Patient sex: F
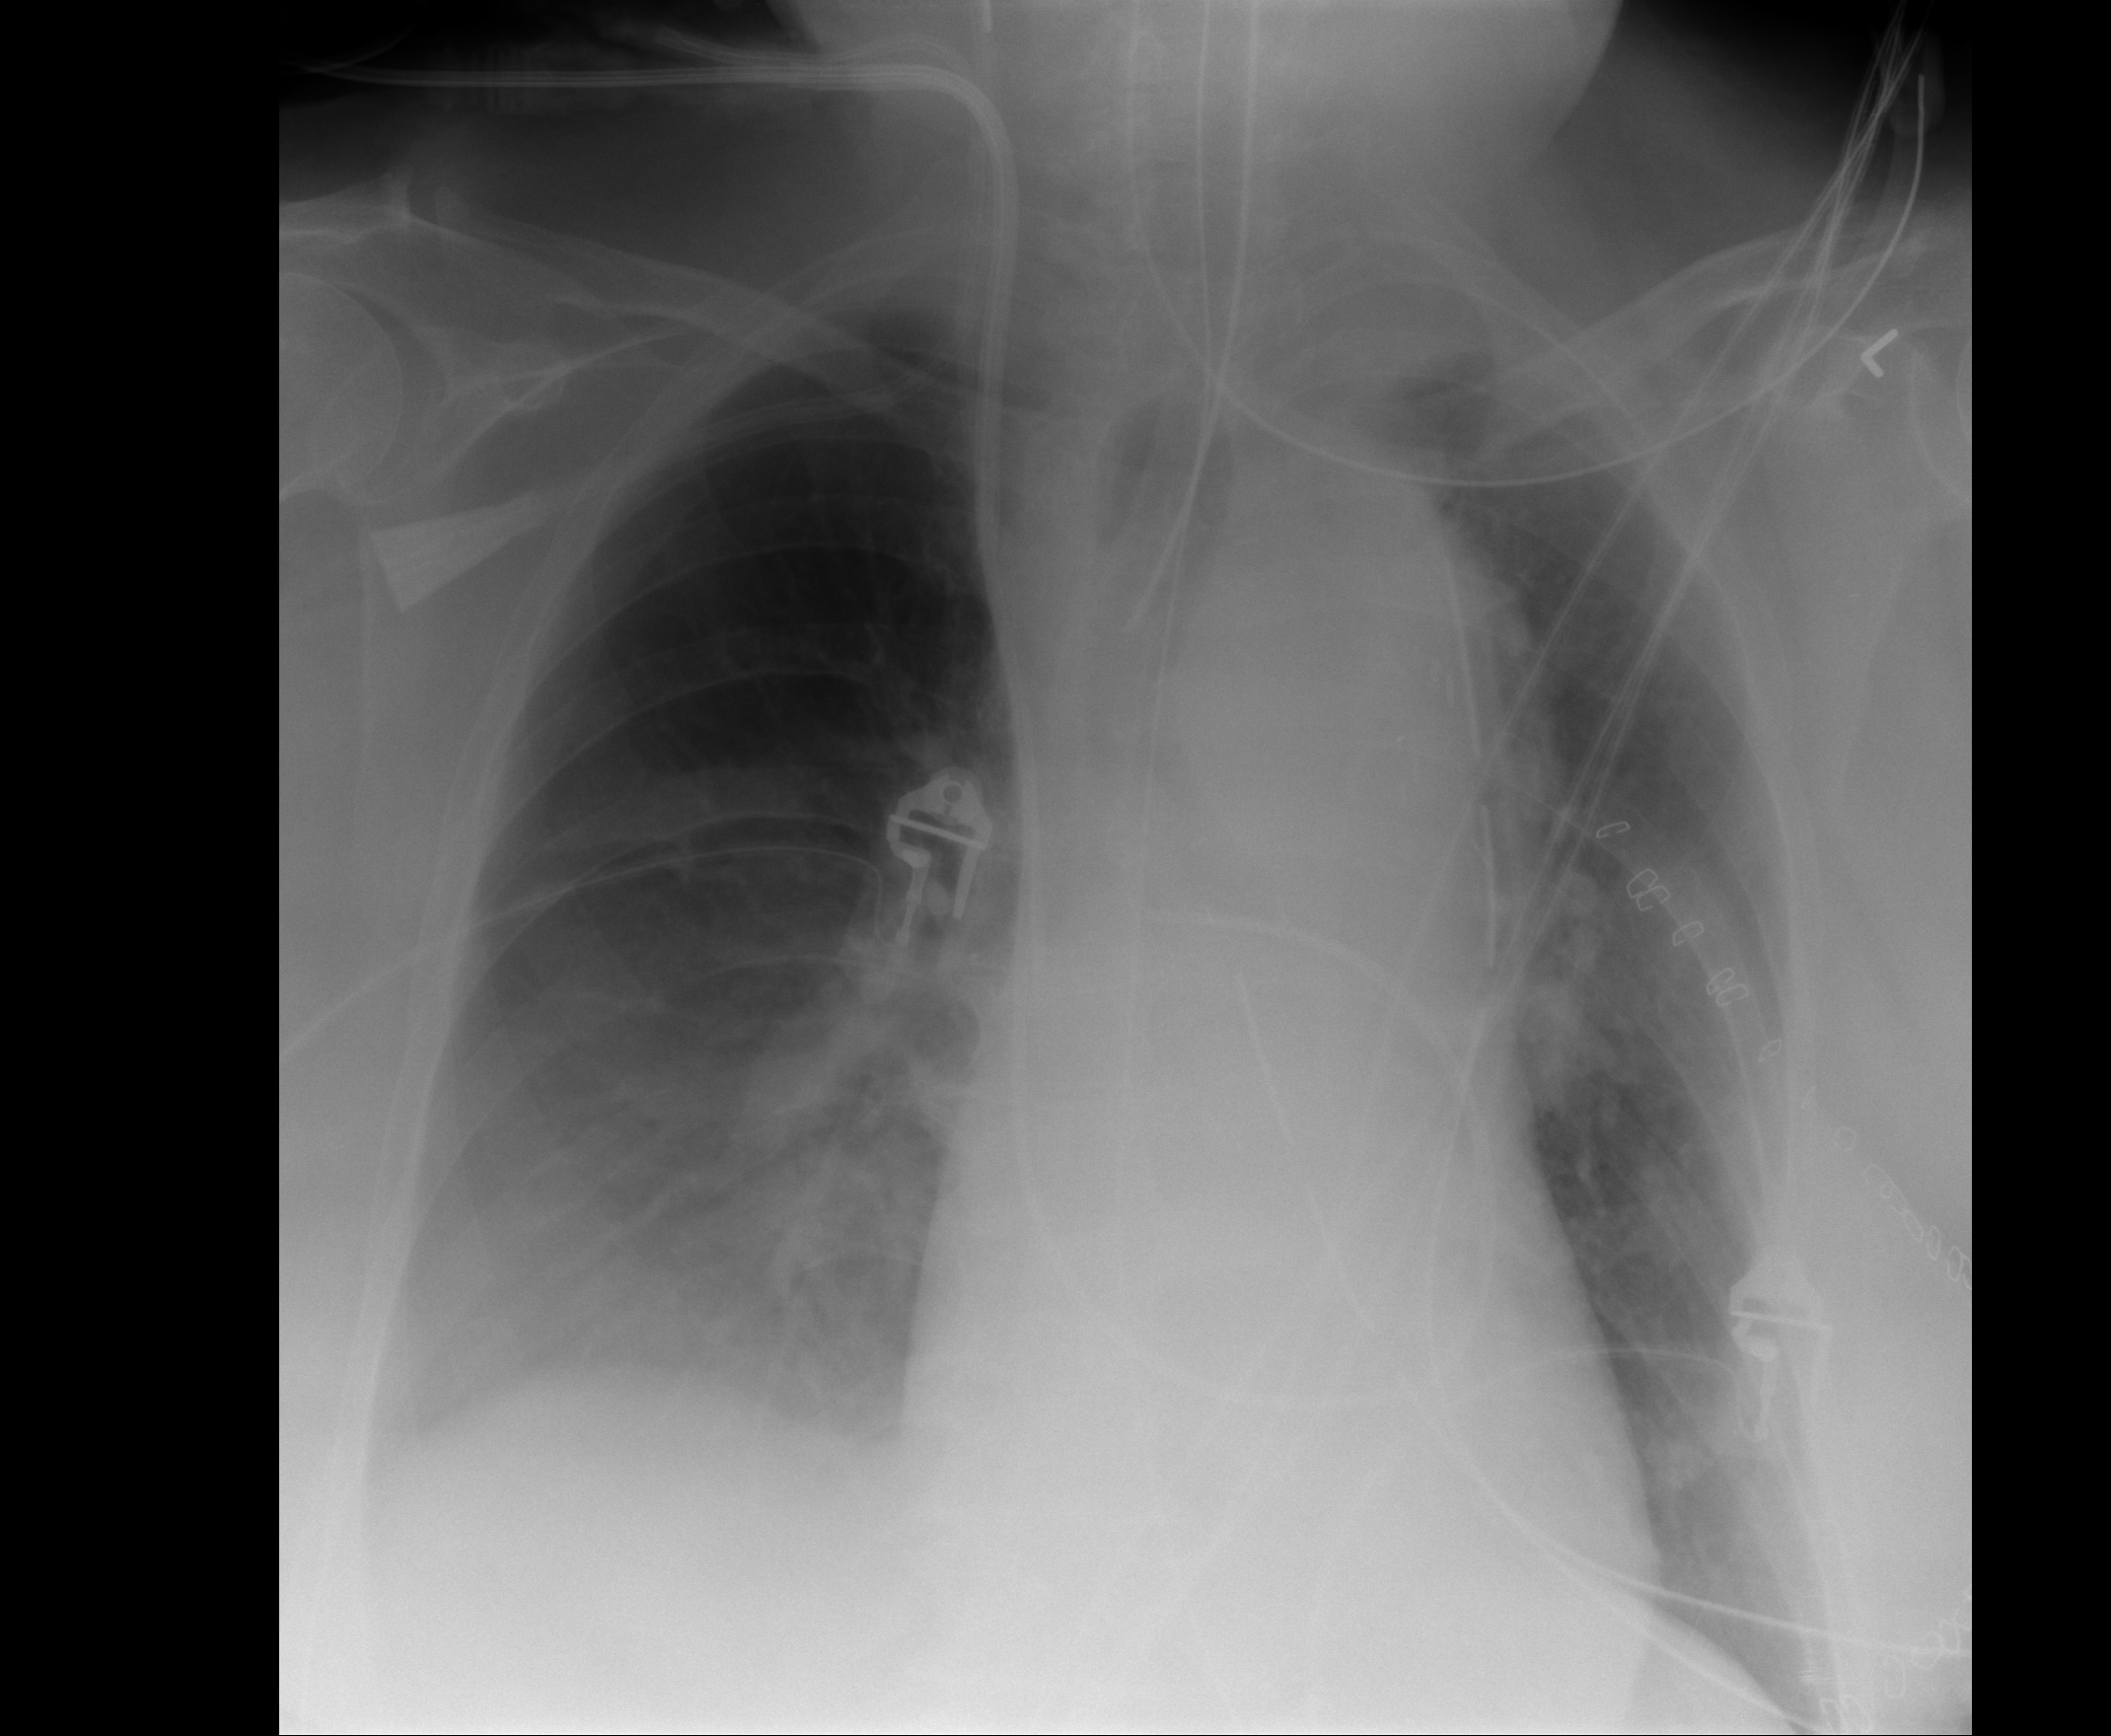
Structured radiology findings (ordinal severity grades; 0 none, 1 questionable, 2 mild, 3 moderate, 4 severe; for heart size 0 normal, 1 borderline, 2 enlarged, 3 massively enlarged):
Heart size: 0
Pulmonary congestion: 1
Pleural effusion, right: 1
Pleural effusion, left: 0
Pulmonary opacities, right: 0
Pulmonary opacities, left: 0
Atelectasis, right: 2
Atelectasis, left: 2